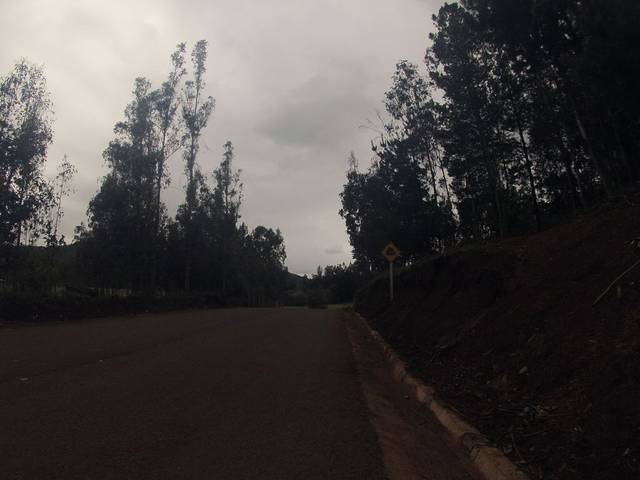
Region: Chile
Coordinates: -38.693, -72.59